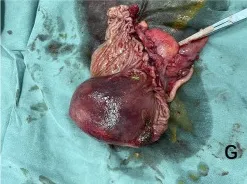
Representative surgical images. (F-I) Postoperative cyst specimen showing the smooth cyst wall and presence of fluid. The cyst is located in the ileocecal region.
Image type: medical_photograph (other_medical_photograph)